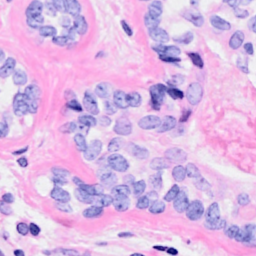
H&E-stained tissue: Breast